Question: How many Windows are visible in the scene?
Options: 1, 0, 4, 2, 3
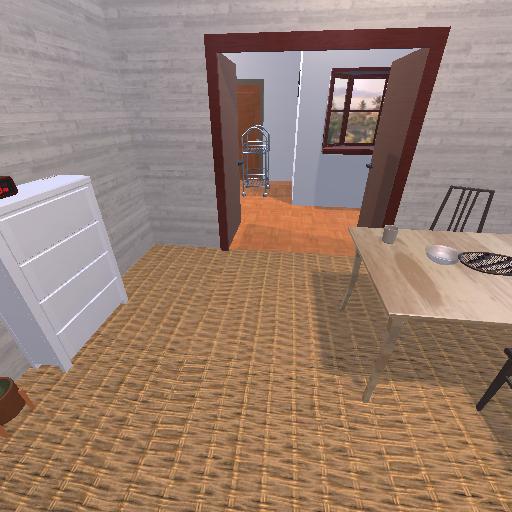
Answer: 1